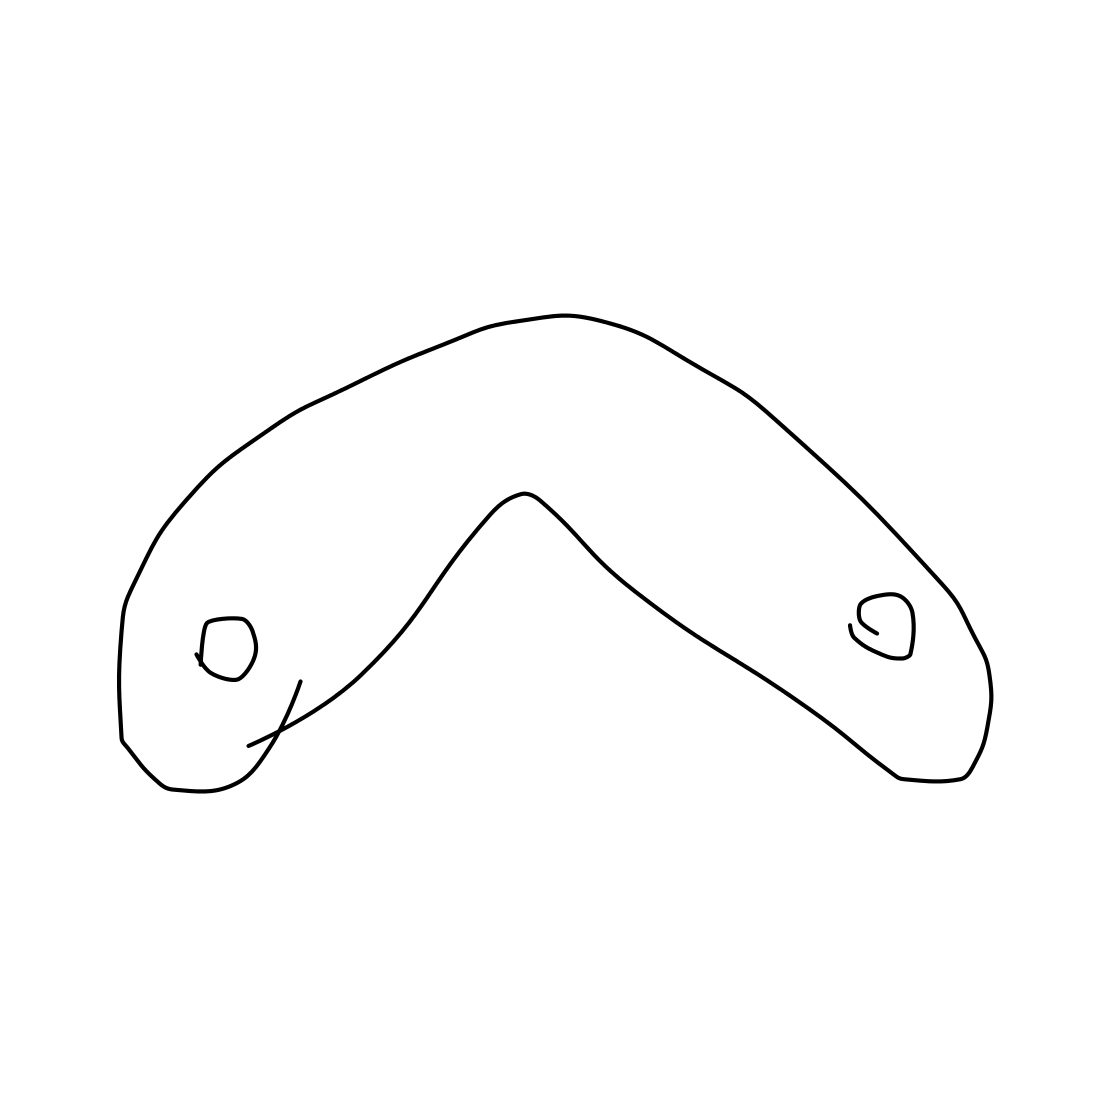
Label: boomerang